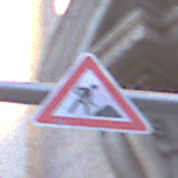
Verkehrszeichen: Arbeitsstelle
Umgebung: Outdoor, Urban
Tageszeit: SunriseSunset
Wetter: Clear
Licht: Natural
Jahreszeit: NotSpecified
Kontrast: MediumContrast